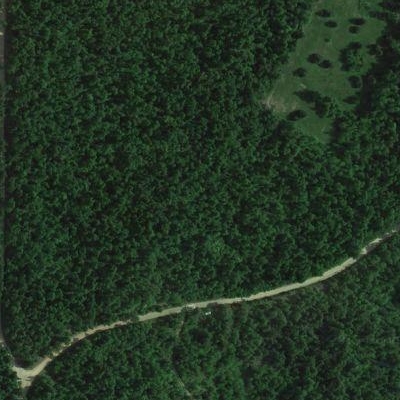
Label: Forest